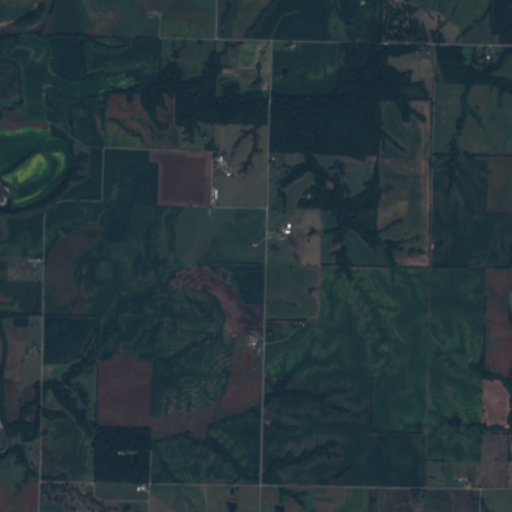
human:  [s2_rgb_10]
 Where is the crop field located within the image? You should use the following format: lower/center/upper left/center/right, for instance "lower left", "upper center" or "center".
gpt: The crop field is located in the upper left of the image.
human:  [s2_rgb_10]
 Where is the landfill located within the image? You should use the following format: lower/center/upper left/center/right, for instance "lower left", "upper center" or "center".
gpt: There is no landfill in the image.